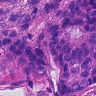
Metastatic tissue present: yes